Question: I'm drawing plots from a file in gnuplot like this:
'''
plot "plots.txt" using 1:2 with lines lw 2
'''
and I get something like this:

How can I draw a plot without enclosing it (without the line connecting the leftmost and the rightmost points)? Thank you!
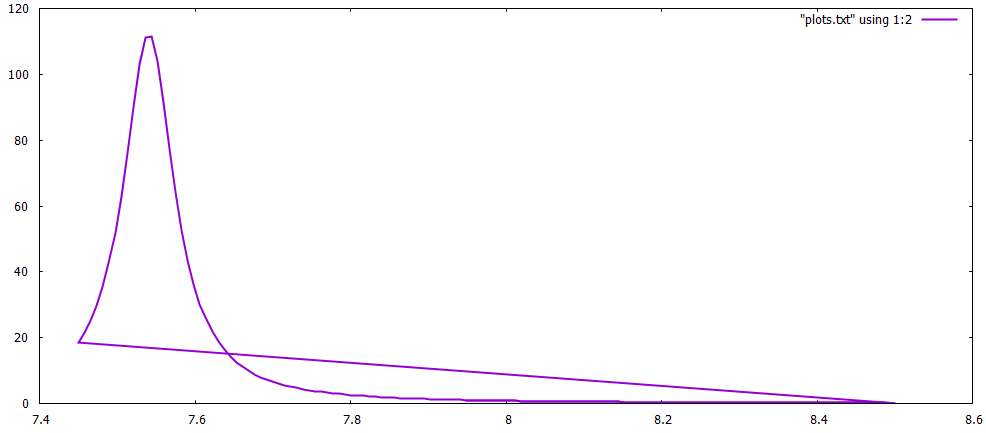
Answer: Oh, I've just found out what was wrong. It turned out, my file had the data cycled like this:
'''
7.4500 18.5567
7.4578 21.5392
7.4656 25.2265
7.4734 29.8230
7.4812 35.5910
7.4890 42.8468
.... ....
7.4500 18.5567
7.4578 21.5392
7.4656 25.2265
7.4734 29.8230
7.4812 35.5910
7.4890 42.8468
.... ....
'''